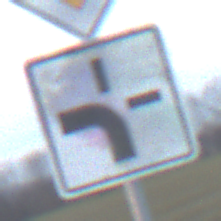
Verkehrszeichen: VerlaufVorfahrtsstrasse1
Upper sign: Vorfahrtsstrasse
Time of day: SunriseSunset
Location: Outdoor (Nature)
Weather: PartlyCloudy
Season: NotSpecified
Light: Natural